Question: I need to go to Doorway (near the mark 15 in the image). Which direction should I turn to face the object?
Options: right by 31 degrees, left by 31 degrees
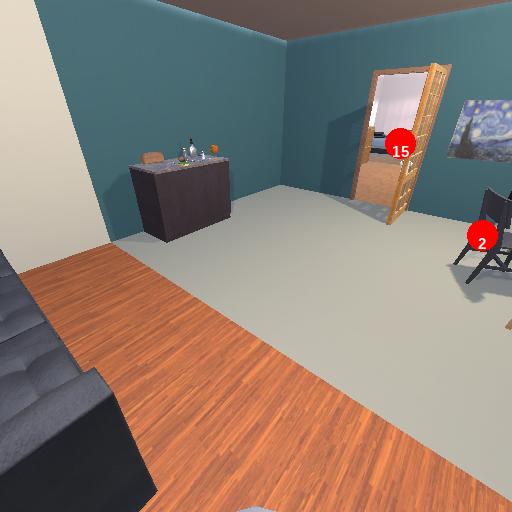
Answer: right by 31 degrees